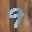
Label: 9